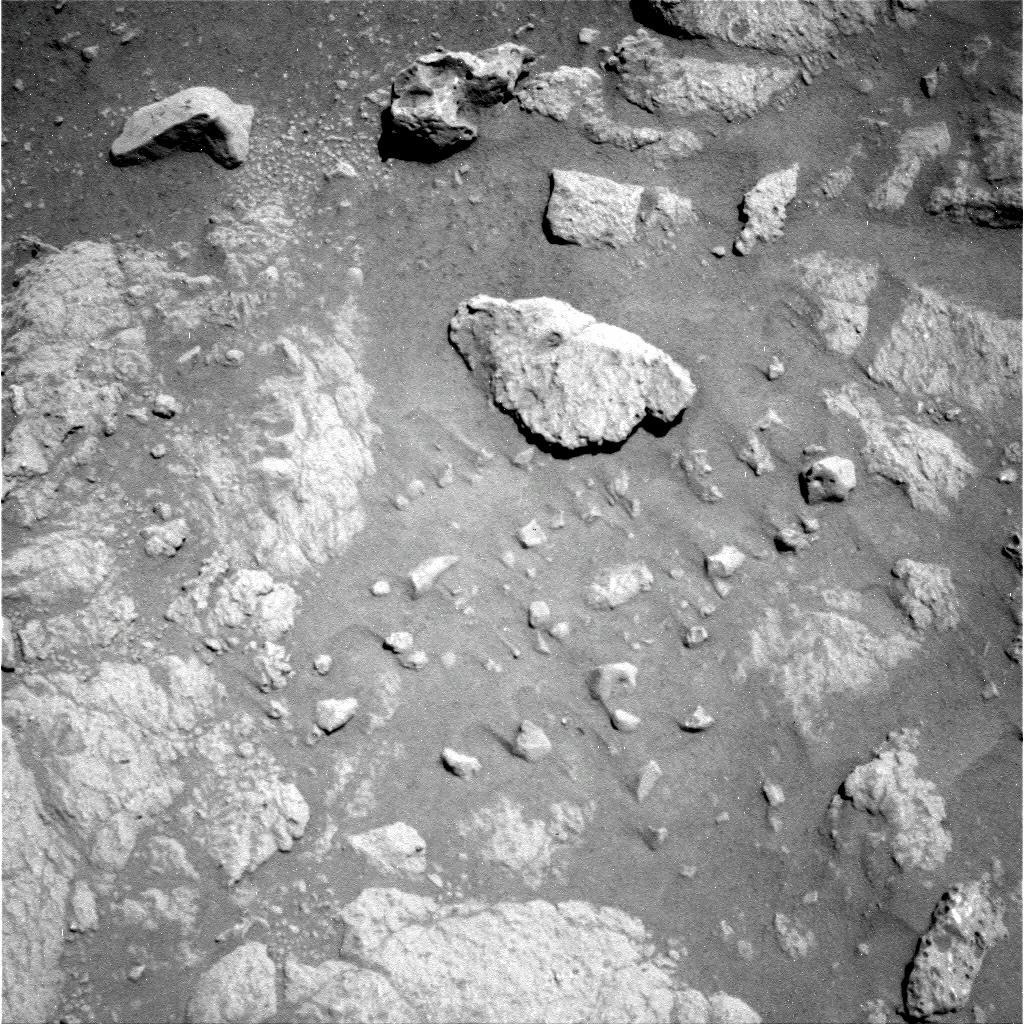
Terrain classes present: Bedrock, Gravel / Sand / Soil, Rock, Shadow